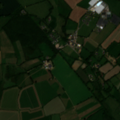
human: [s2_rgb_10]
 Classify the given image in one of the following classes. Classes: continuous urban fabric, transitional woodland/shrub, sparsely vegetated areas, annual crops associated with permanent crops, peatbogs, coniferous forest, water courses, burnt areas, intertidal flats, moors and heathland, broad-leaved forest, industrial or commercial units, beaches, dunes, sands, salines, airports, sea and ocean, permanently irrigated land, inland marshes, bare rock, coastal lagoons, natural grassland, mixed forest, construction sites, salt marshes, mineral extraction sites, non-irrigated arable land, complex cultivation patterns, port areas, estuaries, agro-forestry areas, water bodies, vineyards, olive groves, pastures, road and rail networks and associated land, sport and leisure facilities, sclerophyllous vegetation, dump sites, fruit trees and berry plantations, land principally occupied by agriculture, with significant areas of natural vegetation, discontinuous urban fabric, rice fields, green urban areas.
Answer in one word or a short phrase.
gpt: non-irrigated arable land, pastures